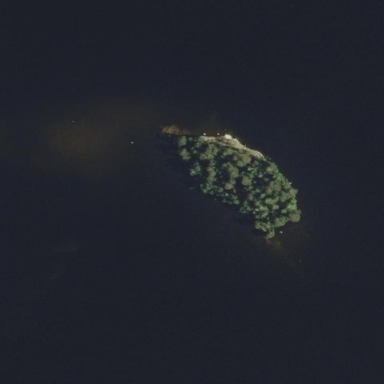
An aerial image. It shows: Islet.